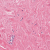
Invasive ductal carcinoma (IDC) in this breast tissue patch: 0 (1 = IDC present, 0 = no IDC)